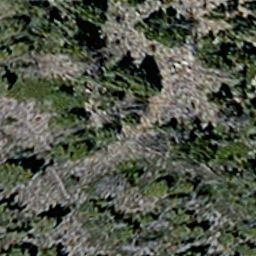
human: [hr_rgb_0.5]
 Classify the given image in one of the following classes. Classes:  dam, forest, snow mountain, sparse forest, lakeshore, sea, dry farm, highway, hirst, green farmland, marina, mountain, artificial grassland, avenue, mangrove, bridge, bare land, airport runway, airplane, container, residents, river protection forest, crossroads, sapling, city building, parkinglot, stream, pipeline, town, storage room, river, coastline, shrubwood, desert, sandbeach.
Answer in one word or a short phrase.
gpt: sparse forest